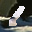
Label: 1